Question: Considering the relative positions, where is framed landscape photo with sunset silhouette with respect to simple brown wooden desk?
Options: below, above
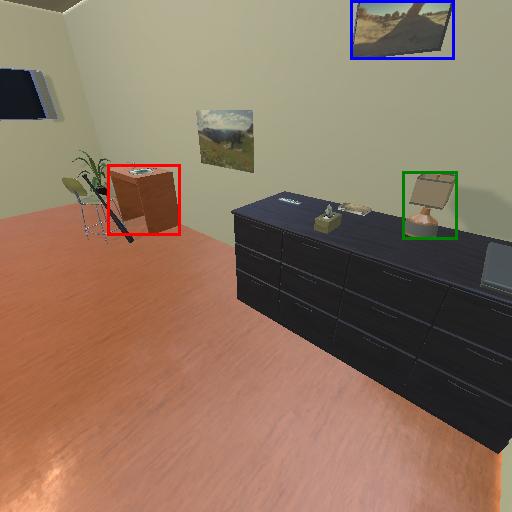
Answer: below